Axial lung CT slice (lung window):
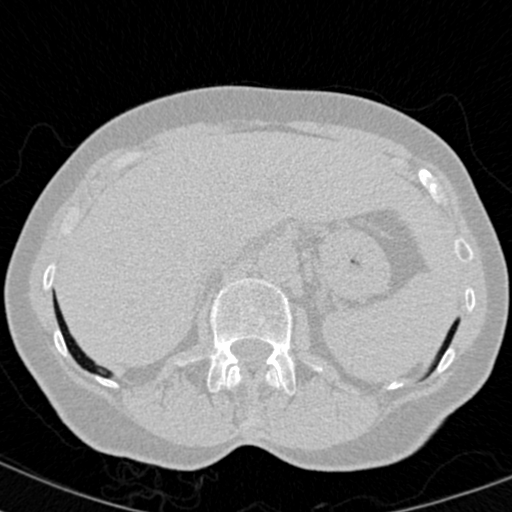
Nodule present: no